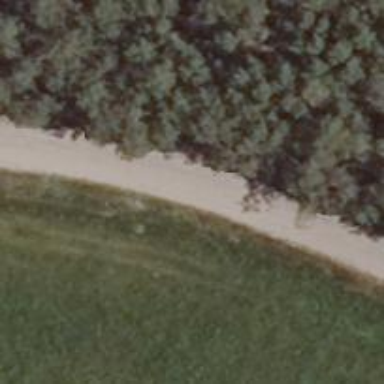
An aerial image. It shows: Sandy track road with grade 4 track type.